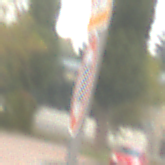
Verkehrszeichen: Geschwindigkeit100
Zusatzzeichen oben: ReiterLinks
Umgebung: Outdoor, Suburban
Tageszeit: MorningAfternoon
Wetter: Overcast
Licht: Natural
Jahreszeit: NotSpecified
Kontrast: LowContrast